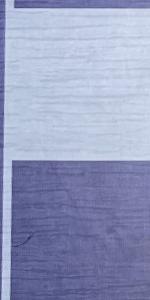
Label: Empty